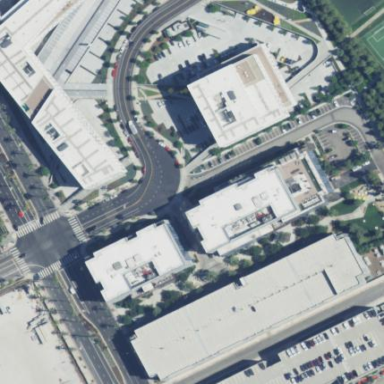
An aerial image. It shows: Commercial building.